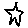
Label: star